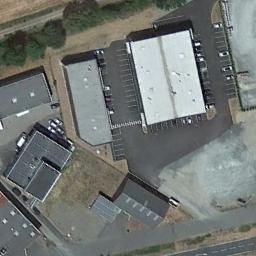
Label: industrial_area